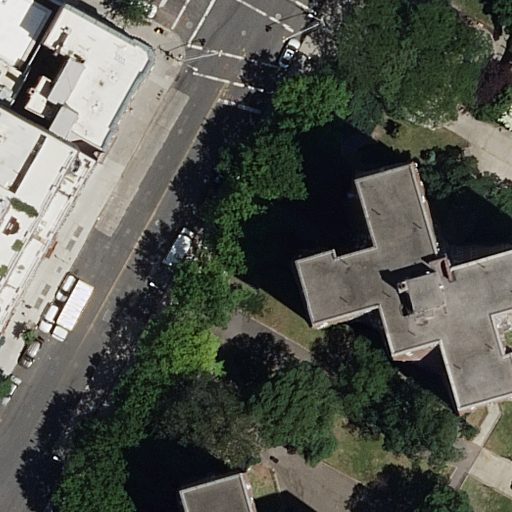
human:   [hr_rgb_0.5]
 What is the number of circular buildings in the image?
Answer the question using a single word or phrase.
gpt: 0

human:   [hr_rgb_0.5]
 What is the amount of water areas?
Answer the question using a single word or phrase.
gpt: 0

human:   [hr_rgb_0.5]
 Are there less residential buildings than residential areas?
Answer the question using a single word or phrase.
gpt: no

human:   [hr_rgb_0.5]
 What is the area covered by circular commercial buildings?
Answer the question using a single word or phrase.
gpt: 0m2

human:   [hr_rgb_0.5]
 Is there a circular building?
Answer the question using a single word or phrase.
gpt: no

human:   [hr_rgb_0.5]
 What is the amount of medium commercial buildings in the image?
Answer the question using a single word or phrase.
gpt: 0

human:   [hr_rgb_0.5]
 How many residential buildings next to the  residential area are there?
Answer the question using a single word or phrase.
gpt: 4

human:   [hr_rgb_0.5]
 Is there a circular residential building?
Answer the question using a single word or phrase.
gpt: no

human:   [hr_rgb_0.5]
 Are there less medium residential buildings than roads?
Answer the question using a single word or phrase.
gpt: yes

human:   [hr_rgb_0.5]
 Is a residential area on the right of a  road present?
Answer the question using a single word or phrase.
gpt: yes

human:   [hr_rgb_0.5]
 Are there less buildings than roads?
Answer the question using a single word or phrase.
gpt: yes

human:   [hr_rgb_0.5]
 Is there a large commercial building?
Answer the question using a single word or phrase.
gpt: no

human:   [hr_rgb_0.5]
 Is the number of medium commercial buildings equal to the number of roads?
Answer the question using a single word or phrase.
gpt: no

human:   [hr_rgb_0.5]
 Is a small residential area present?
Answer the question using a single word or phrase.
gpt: no

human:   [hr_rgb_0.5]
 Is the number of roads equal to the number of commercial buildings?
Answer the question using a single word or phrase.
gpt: no

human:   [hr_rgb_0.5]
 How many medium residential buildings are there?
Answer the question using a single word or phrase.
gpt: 1

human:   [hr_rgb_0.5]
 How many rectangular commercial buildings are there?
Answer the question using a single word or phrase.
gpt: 0

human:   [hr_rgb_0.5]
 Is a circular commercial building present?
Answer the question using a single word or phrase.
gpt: no

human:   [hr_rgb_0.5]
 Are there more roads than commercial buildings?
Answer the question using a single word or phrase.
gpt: yes

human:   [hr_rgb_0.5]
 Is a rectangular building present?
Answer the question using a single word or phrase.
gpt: yes

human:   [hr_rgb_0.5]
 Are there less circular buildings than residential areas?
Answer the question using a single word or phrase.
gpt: yes

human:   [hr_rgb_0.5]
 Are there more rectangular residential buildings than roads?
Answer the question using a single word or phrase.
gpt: no

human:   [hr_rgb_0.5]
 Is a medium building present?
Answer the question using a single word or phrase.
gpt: yes

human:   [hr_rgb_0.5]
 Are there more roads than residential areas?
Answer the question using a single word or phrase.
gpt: yes

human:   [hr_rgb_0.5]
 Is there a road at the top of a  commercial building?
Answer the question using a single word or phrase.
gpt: no

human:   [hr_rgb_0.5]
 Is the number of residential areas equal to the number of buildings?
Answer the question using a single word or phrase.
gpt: no

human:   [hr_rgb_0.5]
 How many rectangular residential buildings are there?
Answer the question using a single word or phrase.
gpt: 2

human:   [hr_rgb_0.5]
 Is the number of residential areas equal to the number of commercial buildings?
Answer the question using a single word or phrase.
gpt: no

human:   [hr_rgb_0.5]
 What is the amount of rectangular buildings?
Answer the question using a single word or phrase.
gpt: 2

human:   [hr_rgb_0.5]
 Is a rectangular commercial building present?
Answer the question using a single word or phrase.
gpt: no

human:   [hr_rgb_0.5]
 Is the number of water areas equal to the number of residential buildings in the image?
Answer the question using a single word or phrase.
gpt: no

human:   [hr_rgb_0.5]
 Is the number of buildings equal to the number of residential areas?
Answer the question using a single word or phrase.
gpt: no

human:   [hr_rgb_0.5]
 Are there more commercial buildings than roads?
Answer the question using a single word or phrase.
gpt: no

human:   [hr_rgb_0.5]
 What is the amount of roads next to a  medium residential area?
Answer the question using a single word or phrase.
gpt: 0

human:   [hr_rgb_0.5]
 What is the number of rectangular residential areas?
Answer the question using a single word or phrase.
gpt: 1

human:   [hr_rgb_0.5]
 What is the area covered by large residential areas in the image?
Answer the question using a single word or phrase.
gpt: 4906m2